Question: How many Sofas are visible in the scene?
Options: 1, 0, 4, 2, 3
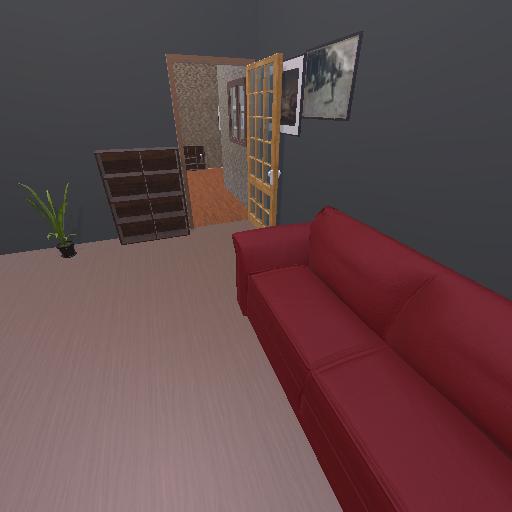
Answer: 1